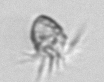
Label: Ciliophora